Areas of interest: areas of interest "Business office"
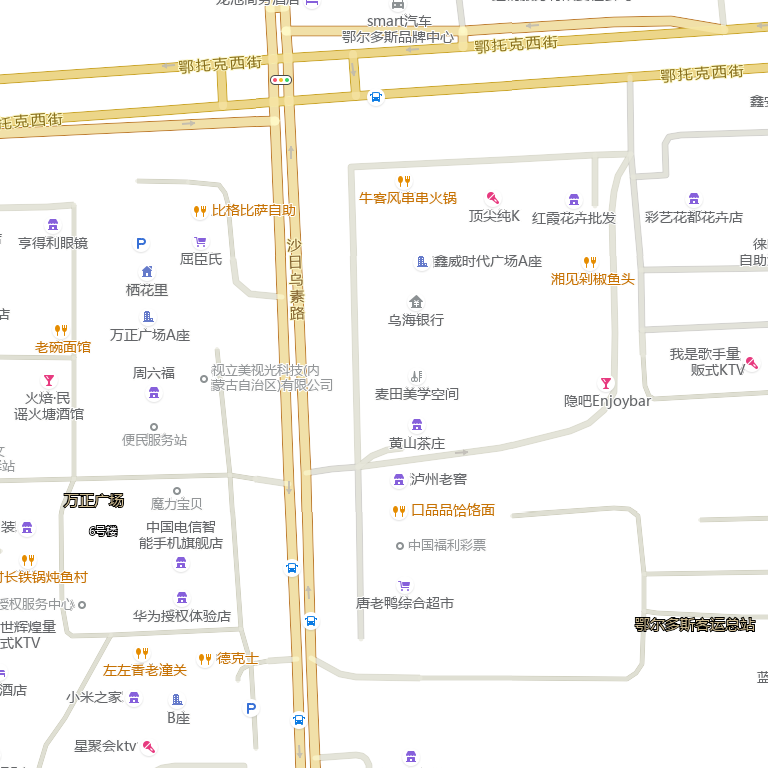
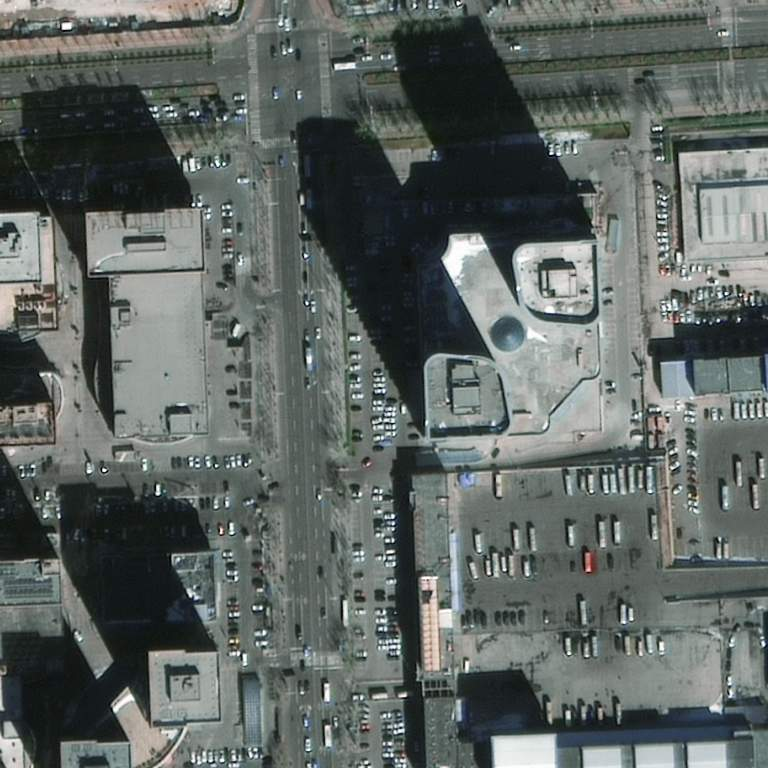